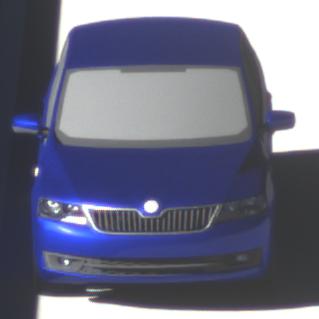
Make: Skoda
Model: Rapid
Detailed model: Rapid 1.2 Active Limousine
Model produced from: 2012/10
Model produced until: 2015/04
Doors: 5
Color: blue
Road condition: dry road
Daytime: morning or afternoon
Contrast: high contrast